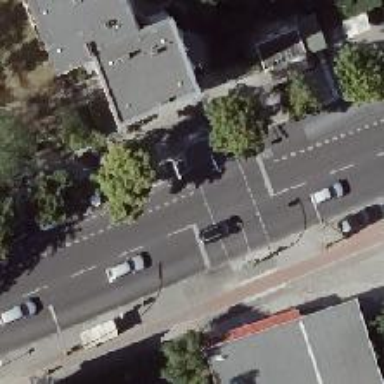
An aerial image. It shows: Tertiary road with asphalt surface and sidewalks on both sides. There is cycle track on the left side of the road with asphalt surface.